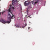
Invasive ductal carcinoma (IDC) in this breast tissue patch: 0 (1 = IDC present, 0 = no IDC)